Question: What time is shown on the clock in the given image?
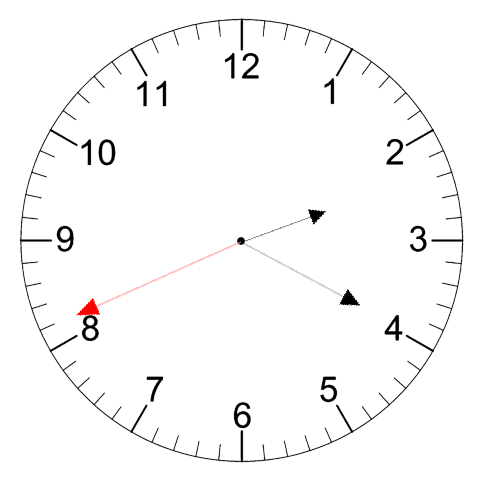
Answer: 02:19:41